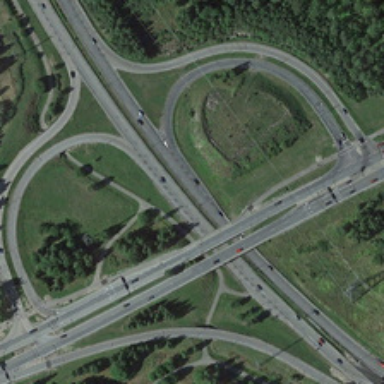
Many green trees and meadows are near a viaduct with some cars .